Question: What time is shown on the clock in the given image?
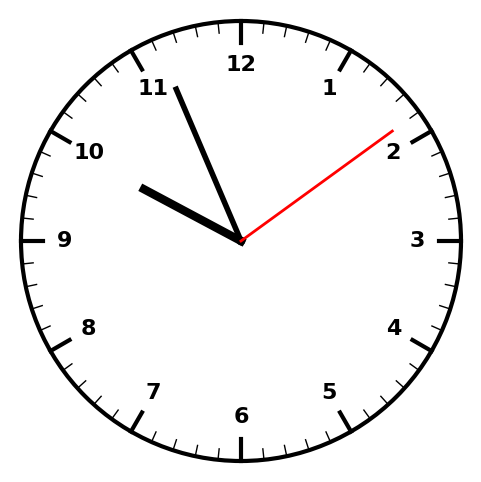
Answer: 09:56:09